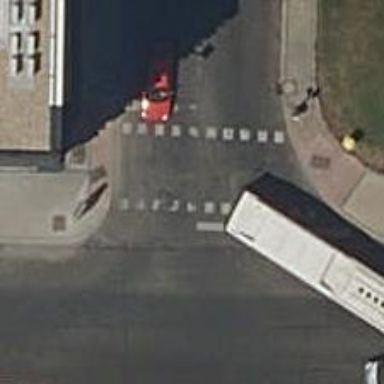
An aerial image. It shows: Asphalt footway with crossing controlled by traffic signals.